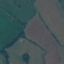
Label: Pasture